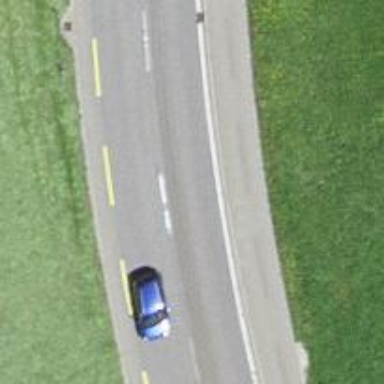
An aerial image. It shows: Secondary road with asphalt surface.